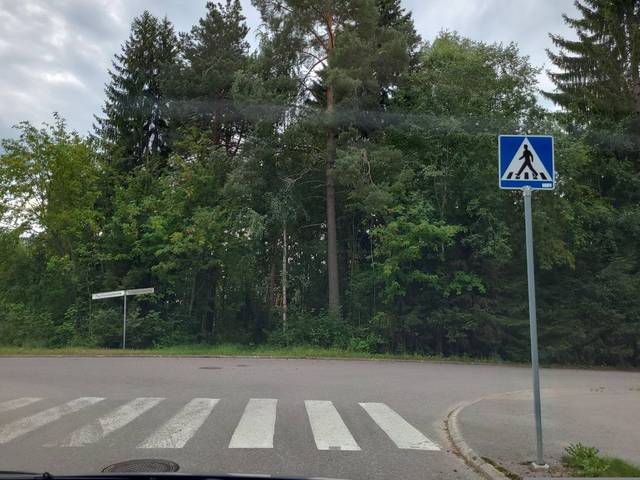
Region: Finland
Coordinates: 62.335, 27.9